Question: I have created a listbox with a tiled data template. What I am trying to figure out now is how to properly apply a scale effect to each listbox item when a mouse over or selected event occurs and have it render properly within the wrap panel. I currently have the animations added to the visual states of the ListBoxItemTemplate.
A couple of thoughts:
When the animation is called the tiles within the wrap panel do not reposition to allow for the scaled item to be viewed properly. I would like to have the items within the wrap panel re-position to allow for the item scaled to be visible.
Also I notice that the items when scaled are going beyond the boundary of the wrap panel is there a way to also keep the item when scaled constrained to the viewable area of the wrap panel?
Code used in in search view
'''
<Grid x:Name="LayoutRoot">
<ListBox x:Name="ResultListBox"
HorizontalAlignment="Stretch"
VerticalAlignment="Stretch"
Background="{x:Null}"
BorderThickness="0"
HorizontalContentAlignment="Stretch"
ItemContainerStyle="{StaticResource TileListBoxItemStyle}"
ItemsPanel="{StaticResource ResultsItemsControlPanelTemplate}"
ItemsSource="{Binding SearchResults[0].Results}"
ScrollViewer.HorizontalScrollBarVisibility="Disabled">
<ListBox.ItemTemplate>
<DataTemplate>
<formatter:TypeTemplateSelector Content="{Binding}" HorizontalContentAlignment="Stretch" Margin="2.5">
<!-- Person Template -->
<formatter:TypeTemplateSelector.PersonTemplate>
<DataTemplate>
<qr:ucTilePerson />
</DataTemplate>
</formatter:TypeTemplateSelector.PersonTemplate>
<!-- Incident Template -->
<formatter:TypeTemplateSelector.IncidentTemplate>
<DataTemplate>
<qr:ucTileIncident />
</DataTemplate>
</formatter:TypeTemplateSelector.IncidentTemplate>
</formatter:TypeTemplateSelector>
</DataTemplate>
</ListBox.ItemTemplate>
</ListBox>
</Grid>
'''
ResultsItemsControlPanelTemplate is defined in app.xaml as
'''
<ItemsPanelTemplate x:Key="ResultsItemsControlPanelTemplate">
<toolkit:WrapPanel x:Name="wrapTile"/>
</ItemsPanelTemplate>
'''
I would greatly appreciate any suggestions on where to look
Thanks in advance
Image of current result

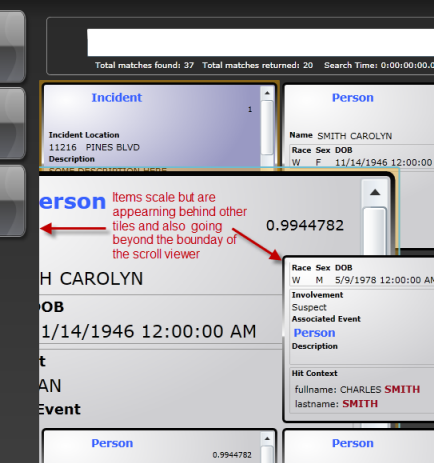
Answer: Render transformers are applied after a layout has occured, its purely graphical task that the Silverlight layout engine knows very little about. What you need is control that when scaled actually increases the size it desires and causes Silverlight to update its layout.
The control you need is the 'LayoutTransformer' control from the <URL>.
Place the content of each of your tiles inside a 'LayoutTransformer' and assign a 'ScaleTransform' to its 'LayoutTransform' property. Now you can get your animations to manipulate the transform and as the tile grows the other tiles will flow.